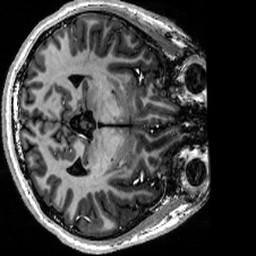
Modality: T1w
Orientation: axial
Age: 24
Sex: male
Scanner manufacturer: siemens
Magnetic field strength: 6.98 T
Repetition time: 6 s
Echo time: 0.00299 s